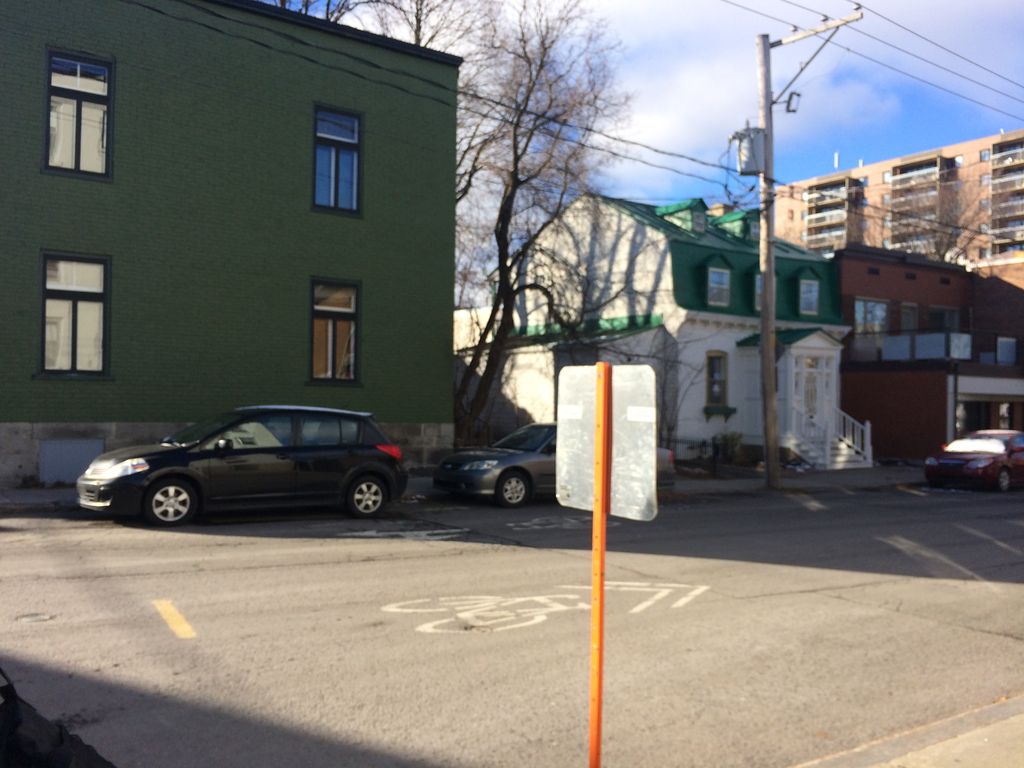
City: quebec_city